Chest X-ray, AP view. Patient: 33 years old, sex F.
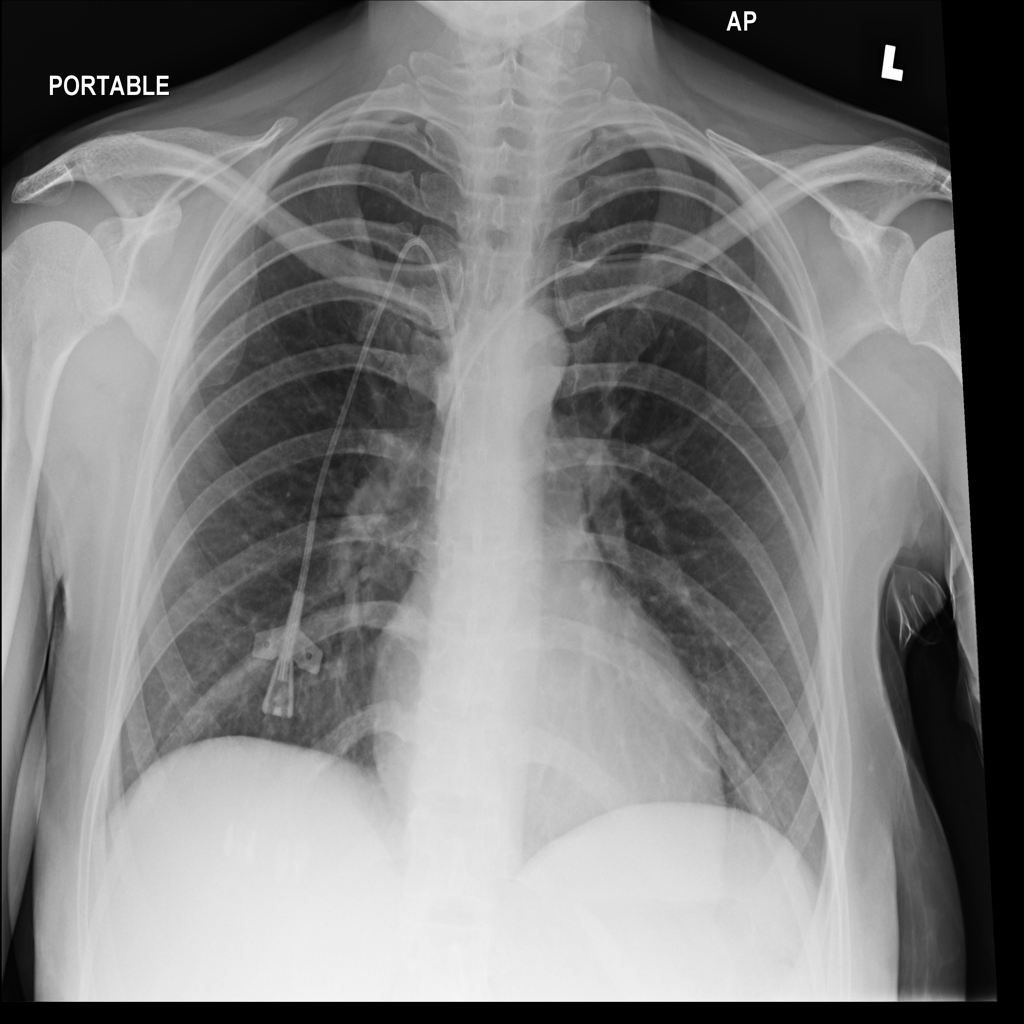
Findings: No Finding